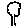
Label: tree